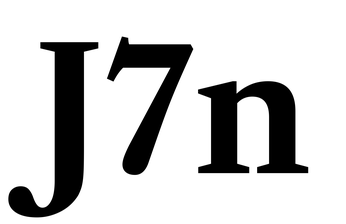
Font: LibreCaslonText_Bold